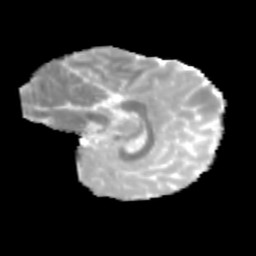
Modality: MD
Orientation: sagittal
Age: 11
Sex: male
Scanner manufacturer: siemens
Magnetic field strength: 3 T
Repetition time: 3.8 s
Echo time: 0.07 s